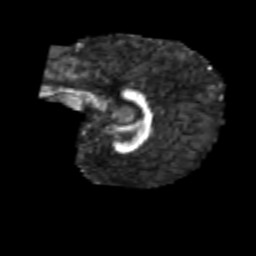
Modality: FA
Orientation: sagittal
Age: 7
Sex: male
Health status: healthy